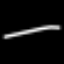
Label: line